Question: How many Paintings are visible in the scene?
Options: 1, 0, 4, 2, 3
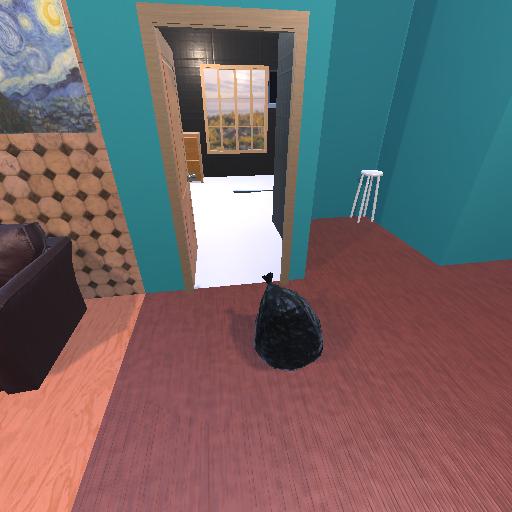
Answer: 1